Question: We were using bazaar-vcs for some years but decided to migrate to git because of some long standing annoying bugs and stopped development of bzr.
While using bazaar, we extensively used the "bug tracker metadata" feature of bazaar (<URL>. So every bug-fix commit included the ID to the corresponding mantis-bug-Id so that we have the link between source and mantis.
Our commit-message does not include the mantis-id, we only used the "metadata-feature":

It is very important for us that we don't loose these informations so I need a solution for migrating this bug-links in some form.
I already tried to export/import our bazaar repository into git using the fast-import/fast-export commands:
bzr fast-export --no-plain --rewrite-tag-names /var/www/source_branch/ | git fast-import
Unfortunately I get the following error:
'''
fatal: This version of fast-import does not support feature commit-properties.
'''
However, if I use the option instead of the import works, but we lose all connections to our bugs.
Is there some solution/workaround for migrating from bzr to git without loosing all these bug-links which are so important for us?
: I just analysed the fast-import/fast-export file-format which is very simple. It should be possible to write some script to modify the file and move the (property bugs...) lines into the corresponding commit message line. However, if there is an out-of-the box solution I would be happy to hear it :)
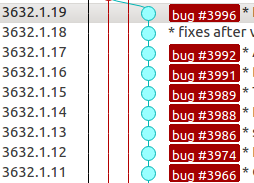
Answer: Git Fast-import does not support metadata properties so there was no way of migrating these infos solely with the existing tools.
Since there was no response and losing all these bug-ids was no option for us, I wrote a fast-export stream-rewriter which is capable of rewriting the stream in a format that git understands but with all our bug id infos included.
The C# rewriter works by executing the following steps:
1. Parse commits from input stream
2. Check if a commit contains a property bugs command
3. Parse the bug id and modify the commit-message with the extracted bug id
4. Exclude other unsupported bzr-fastexport only commands ("feature", "property branch nick"))
More infos about this rewriter + the code can be found here: <URL>